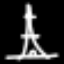
Label: The Eiffel Tower